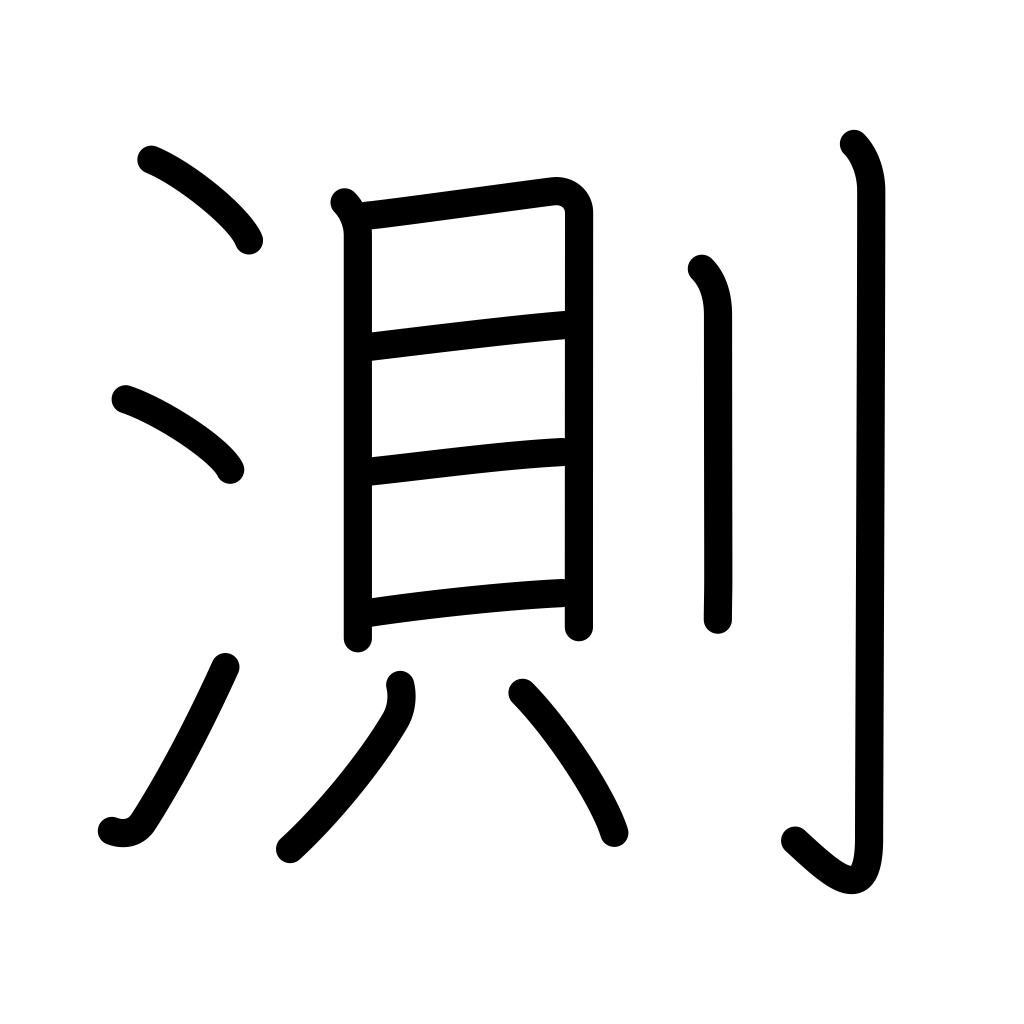
Meaning: fathom, plan, scheme, measure